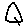
Label: triangle